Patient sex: M
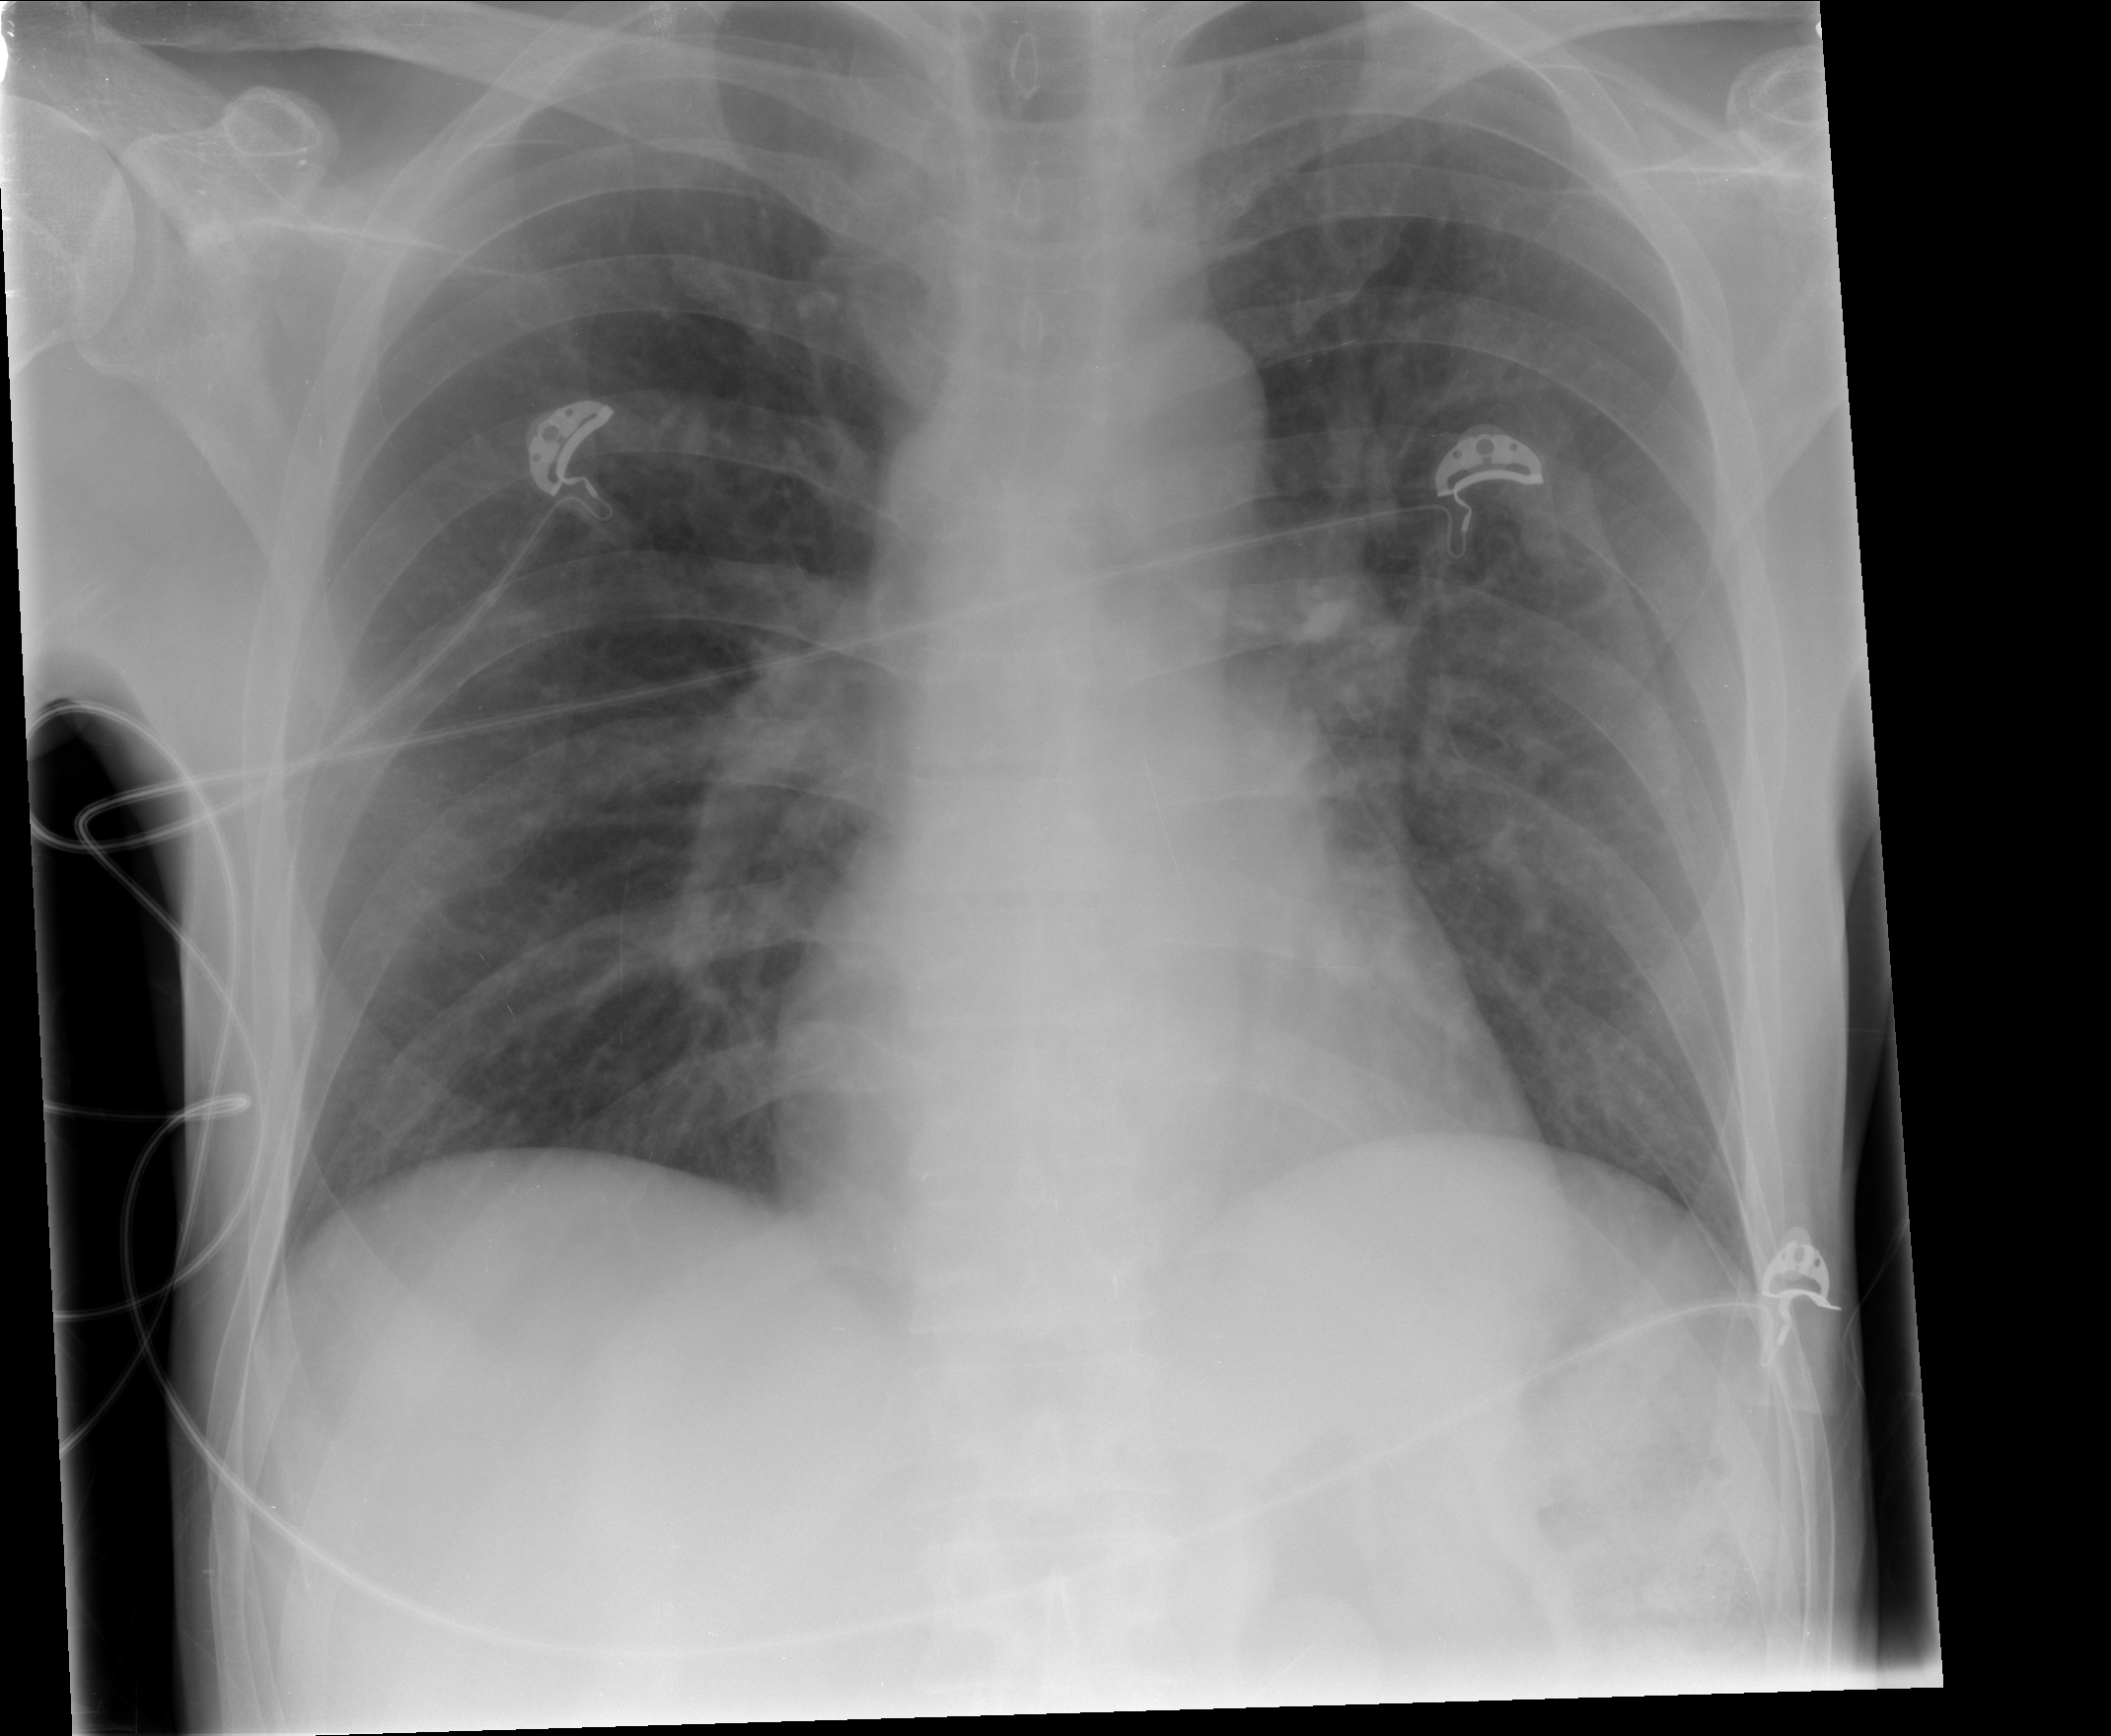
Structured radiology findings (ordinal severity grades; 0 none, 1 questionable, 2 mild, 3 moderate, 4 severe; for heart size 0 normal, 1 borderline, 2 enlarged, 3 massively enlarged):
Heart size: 0
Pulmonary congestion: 1
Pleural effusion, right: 0
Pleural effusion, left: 0
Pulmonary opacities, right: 0
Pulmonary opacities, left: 0
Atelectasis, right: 0
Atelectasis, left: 0